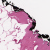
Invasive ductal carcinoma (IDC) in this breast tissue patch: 0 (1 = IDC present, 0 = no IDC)